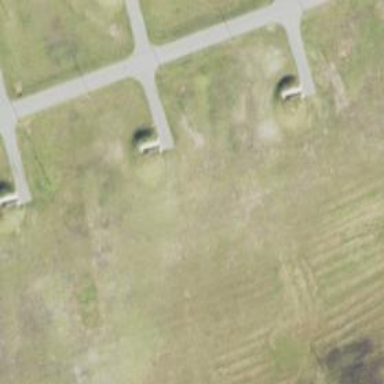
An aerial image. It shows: Military bunker.